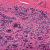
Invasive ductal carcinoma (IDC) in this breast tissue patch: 0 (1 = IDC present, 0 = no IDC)